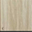
Piece: xx